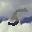
Label: 5